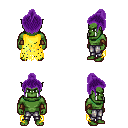
a pixel art fantasy rpg character, male body template, orc, green skin, yellow tattered cape, metal pants, purple short topknot hairstyle, leather bracers, four views (front, back, left, right), 2x2 character sprite sheet, small pixel art, hard edges, no anti-aliasing